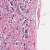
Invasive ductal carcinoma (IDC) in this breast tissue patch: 1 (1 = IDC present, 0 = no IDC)